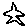
Label: star